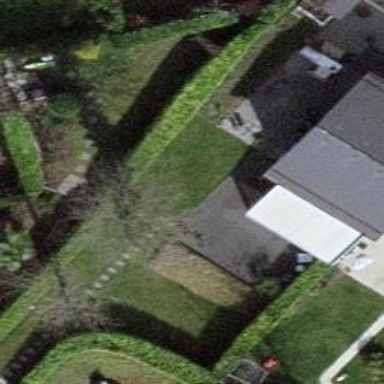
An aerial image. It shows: Garden enclosed by fence.